Aerial crown-view tile of a tropical tree (Barro Colorado Island, Panama), acquired 20250217:
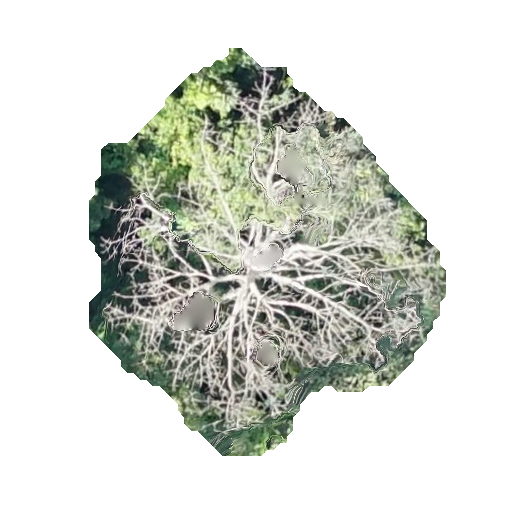
Species: Sterculia apetala
GBIF accepted scientific name: Sterculia apetala
Crown area: 141.068 m²